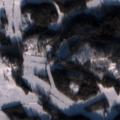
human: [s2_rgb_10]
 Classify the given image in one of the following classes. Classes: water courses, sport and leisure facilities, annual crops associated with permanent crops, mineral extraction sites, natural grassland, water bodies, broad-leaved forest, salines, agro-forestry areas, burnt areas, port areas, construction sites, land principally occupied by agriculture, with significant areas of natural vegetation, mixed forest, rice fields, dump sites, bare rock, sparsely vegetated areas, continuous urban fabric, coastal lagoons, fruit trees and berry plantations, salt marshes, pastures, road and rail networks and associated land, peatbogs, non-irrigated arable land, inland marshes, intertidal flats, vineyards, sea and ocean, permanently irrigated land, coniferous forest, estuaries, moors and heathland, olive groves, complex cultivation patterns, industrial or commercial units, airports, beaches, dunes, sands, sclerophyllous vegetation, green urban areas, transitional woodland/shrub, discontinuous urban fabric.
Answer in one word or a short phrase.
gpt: non-irrigated arable land, land principally occupied by agriculture, with significant areas of natural vegetation, mixed forest